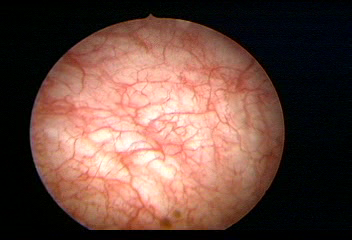
Modality: WLC
Class: Normal mucosa
Bladder cancer association: No